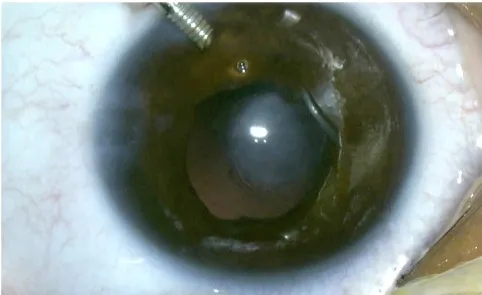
Postoperative aspect - central leukoma, aphakia, free peri-leukoma visual axis.
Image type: ophthalmic_imaging (slit_lamp_photograph)